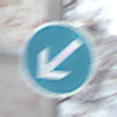
Verkehrszeichen: VorgeschriebeneVorbeifahrtLinks
Umgebung: Outdoor, Nature
Tageszeit: MorningAfternoon
Wetter: PartlyCloudy
Licht: Natural
Jahreszeit: Autumn
Kontrast: LowContrast